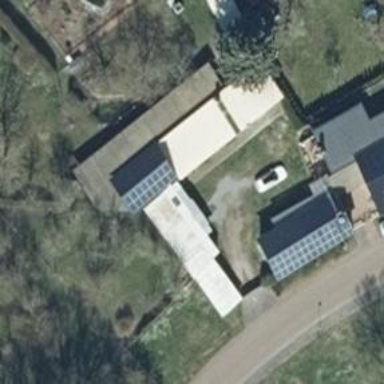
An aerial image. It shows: Building with flat white roof.